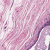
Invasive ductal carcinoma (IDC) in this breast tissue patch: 0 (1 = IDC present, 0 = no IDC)